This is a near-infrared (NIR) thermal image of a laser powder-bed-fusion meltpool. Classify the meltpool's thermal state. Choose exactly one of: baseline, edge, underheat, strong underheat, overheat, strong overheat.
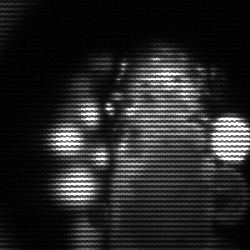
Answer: baseline